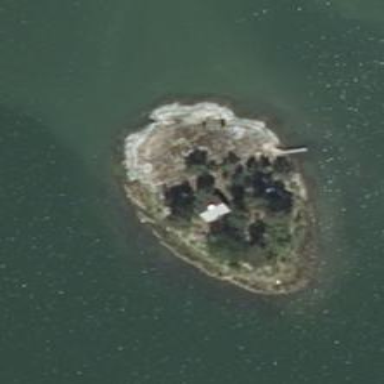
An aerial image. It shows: Islet located along the natural coastline.